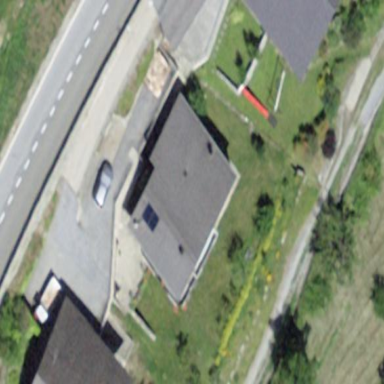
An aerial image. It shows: Detached building.